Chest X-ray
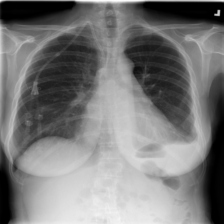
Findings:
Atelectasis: negative
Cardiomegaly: negative
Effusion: positive
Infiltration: negative
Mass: negative
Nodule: negative
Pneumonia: negative
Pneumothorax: negative
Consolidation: negative
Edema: negative
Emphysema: negative
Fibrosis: negative
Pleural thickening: negative
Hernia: negative